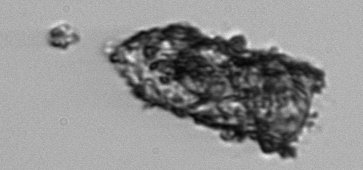
Label: Tintinnopsis